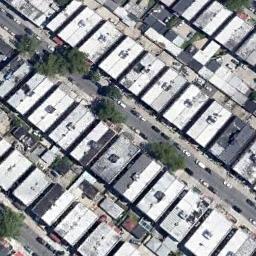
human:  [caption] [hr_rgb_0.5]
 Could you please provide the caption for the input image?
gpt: There are many roads and neatly arranged houses and trees in densely populated areas .

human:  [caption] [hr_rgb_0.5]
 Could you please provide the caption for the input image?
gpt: The houses line up neatly .

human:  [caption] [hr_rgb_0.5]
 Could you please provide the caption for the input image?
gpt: The dense residential is next to the road with many cars .

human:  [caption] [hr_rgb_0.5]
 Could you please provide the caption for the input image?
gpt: A dense residential area has lots of condos of the same style and a road goes through the residential area .

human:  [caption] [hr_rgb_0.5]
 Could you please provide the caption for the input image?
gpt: A dense residential area with many white houses arranged neatly .